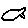
Label: fish